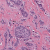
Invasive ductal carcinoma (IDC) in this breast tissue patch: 1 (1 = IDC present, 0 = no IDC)